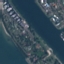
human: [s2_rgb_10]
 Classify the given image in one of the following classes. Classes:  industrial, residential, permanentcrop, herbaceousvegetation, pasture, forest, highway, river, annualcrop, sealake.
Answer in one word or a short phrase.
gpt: River